Question: I created a subscribe section using stripe. But I am having an issue with the routing. I'm not sure whats happening or what to do. Any help would be appreciated
'''
class AddExtraDetailsToUser < ActiveRecord::Migration
def change
add_column :users, :subscribed, :boolean, :default => false
add_column :users, :stripeid, :string
end
end
'''
'''
Rails.application.routes.draw do
resources :subscribe
devise_for :users do
resources :posts
resources :products
end
get 'users/:id' => 'users#show', as: :user
end
'''
'''
class SubscribeController < ApplicationController
before_action :authenticate_user!
def new
end
def update
token = params [:stripeToken]
customer = Stripe::Customer.create(
:card => token,
:plan => 2,
:email => current_user.email
)
current_user.subscribed = true
current_user.stripeid = customer.id
current_user.save
redirect_to current_user_path, :notice => "Subscription created"
end
end
'''
'''
<%= form_tag subscribe_path(1), :method => :put do %>
<article>
<label class="amount">
<span> Amount: $27</span>
</label>
</article>
<script
src="https://checkout.stripe.com/checkout.js" class="stripe-button"
data-key="<%= Rails.configuration.stripe[:publishable_key] %>"
data-amount="2700"
data-name="Test"
data-description="Subscription"
data-email="<%= current_user.email %>">
</script>
</form>
<% end %>
'''
Error:

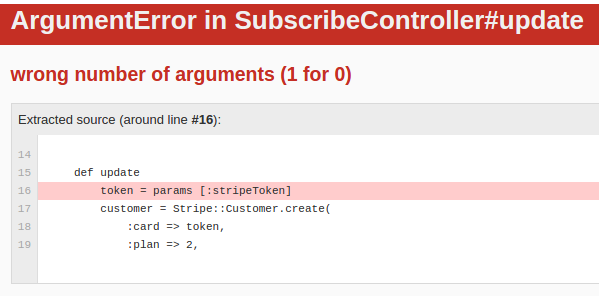
Answer: If you read the documentation of <URL> method, you can see it doesn't accept any arguments. But you wrote as:
'''
params [:stripeToken]
'''
Which Ruby thinks you are passing the symbol array '[:stripeToken]' to the 'params' method as an argument. As per the 'params' method signature, it shouldn't accept any argument, but you are passing to it, it blows up by saying you -
'''
wrong number of arguments (1 for 0)
'''
It should be like below :
'''
token = params[:stripeToken]
'''
Now in the above line 'params' returns a new 'ActionController::Parameters' object that has been instantiated with the 'request.parameters' and on that returned object you called the method <URL>.